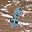
Label: 8